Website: crate-barrel
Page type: payment
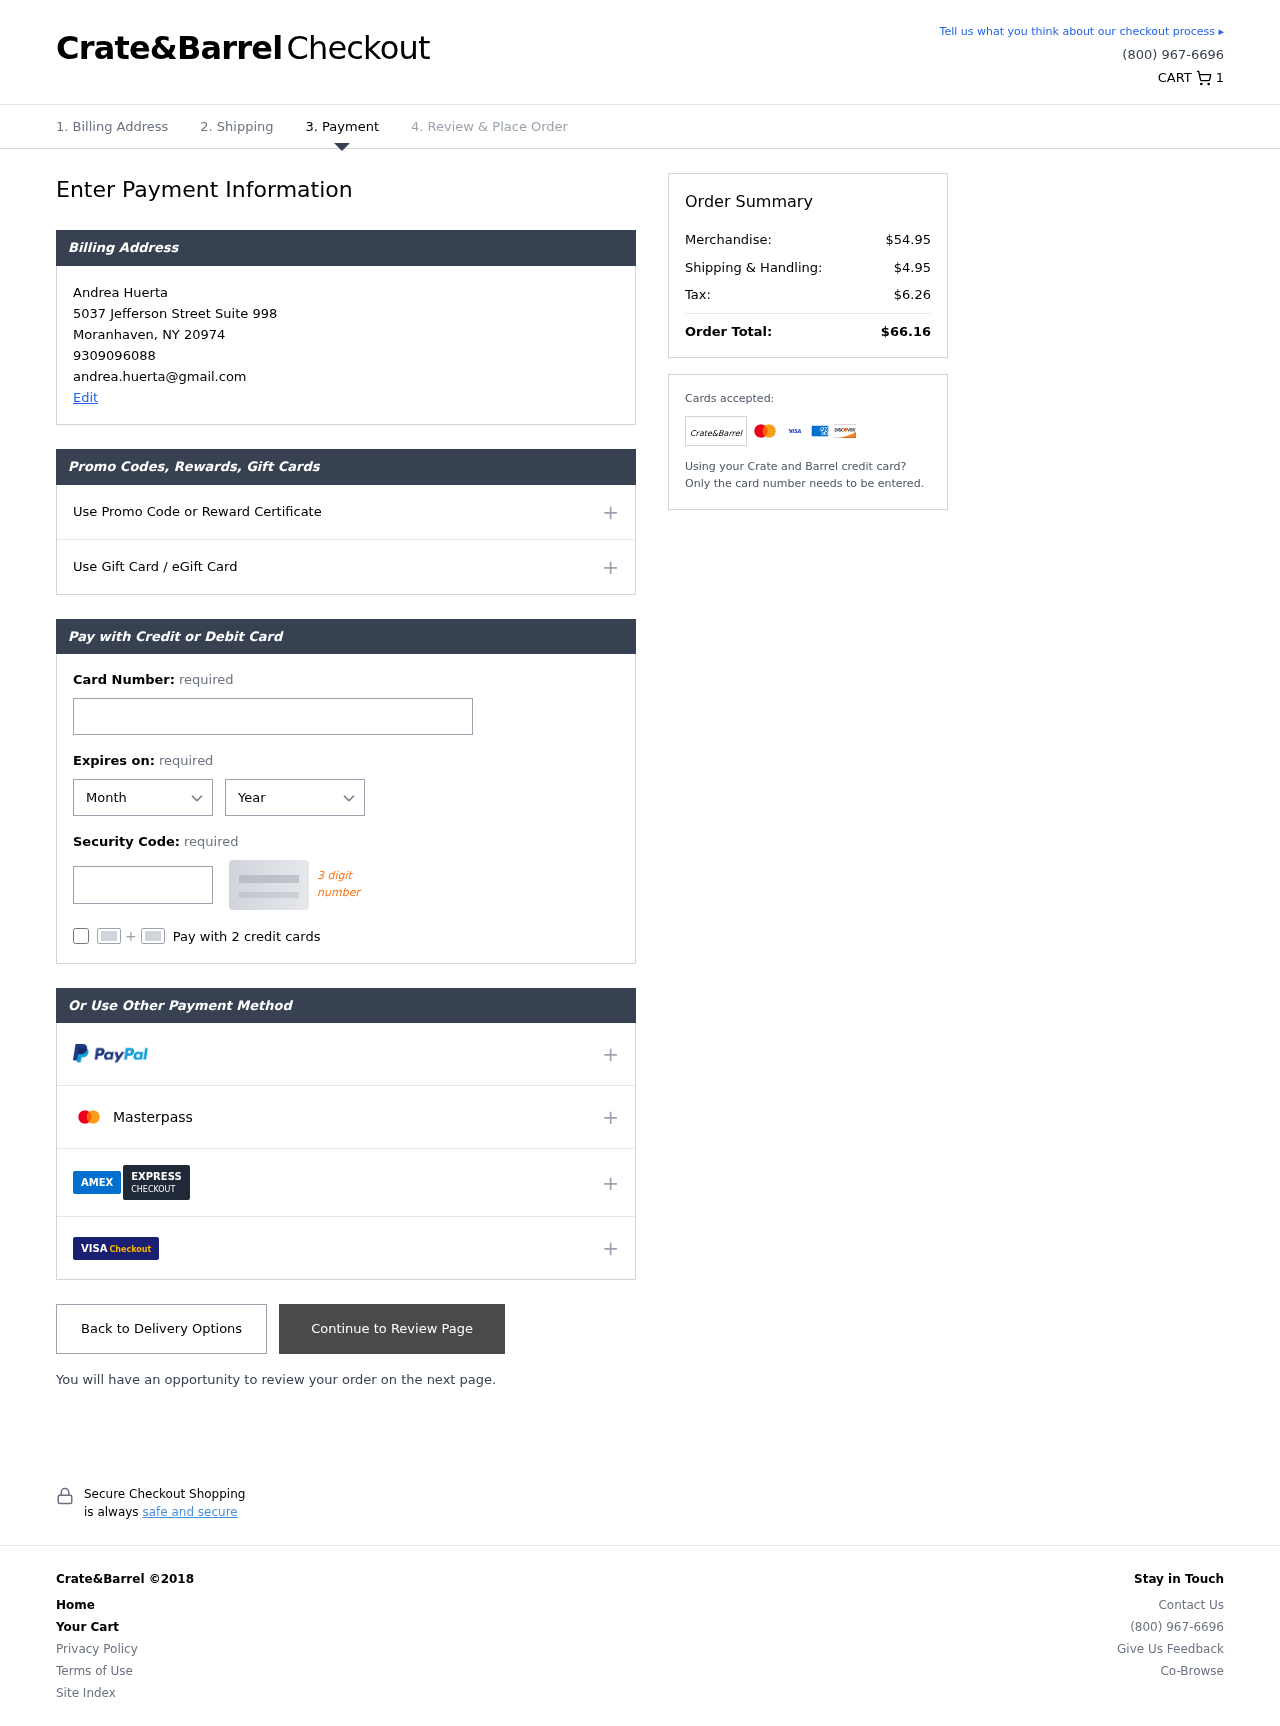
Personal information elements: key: PII_CARD_CVV
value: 840
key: PII_CARD_EXPIRY_MONTH
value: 04
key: PII_CARD_EXPIRY_YEAR
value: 27
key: PII_CARD_NUMBER
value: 2288 0990 5416 7722
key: PII_CITY
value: Moranhaven
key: PII_EMAIL
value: andrea.huerta@gmail.com
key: PII_FULLNAME
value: Andrea Huerta
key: PII_PHONE
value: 9309096088
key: PII_POSTCODE
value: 20974
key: PII_STATE_ABBR
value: NY
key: PII_STREET
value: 5037 Jefferson Street Suite 998
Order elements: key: ORDER_NUM_ITEMS
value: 1
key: ORDER_SUBTOTAL
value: $54.95
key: ORDER_SHIPPING_COST
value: $4.95
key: ORDER_TAX
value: $6.26
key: ORDER_TOTAL
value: $66.16